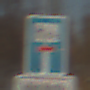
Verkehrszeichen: SackgasseRadverkehrFussgaengerDurchlaessig
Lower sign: HinweisGeaenderteVorfahrtVerkehrsfuehrungVerkehrsregelung3
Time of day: MorningAfternoon
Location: Outdoor (Suburban)
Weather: PartlyCloudy
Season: NotSpecified
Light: Natural